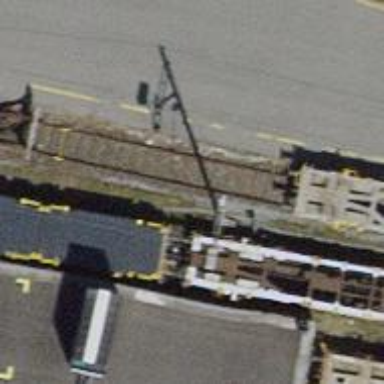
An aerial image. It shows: Siding railway line with electrified contact line for the trains.